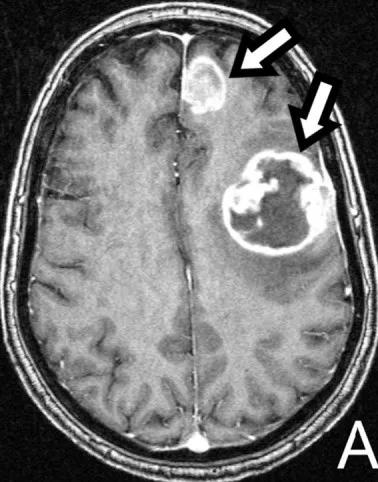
Axial preoperative T1-Gd.
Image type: radiology (mri)